Question: I'm a beginner with ASP.NET MVC.
I want a nested list in a view.
In the picture "MENULER" is a product group and other datas are products of product group.
So I want to list products by products group.
How to do this can anyone explain me?

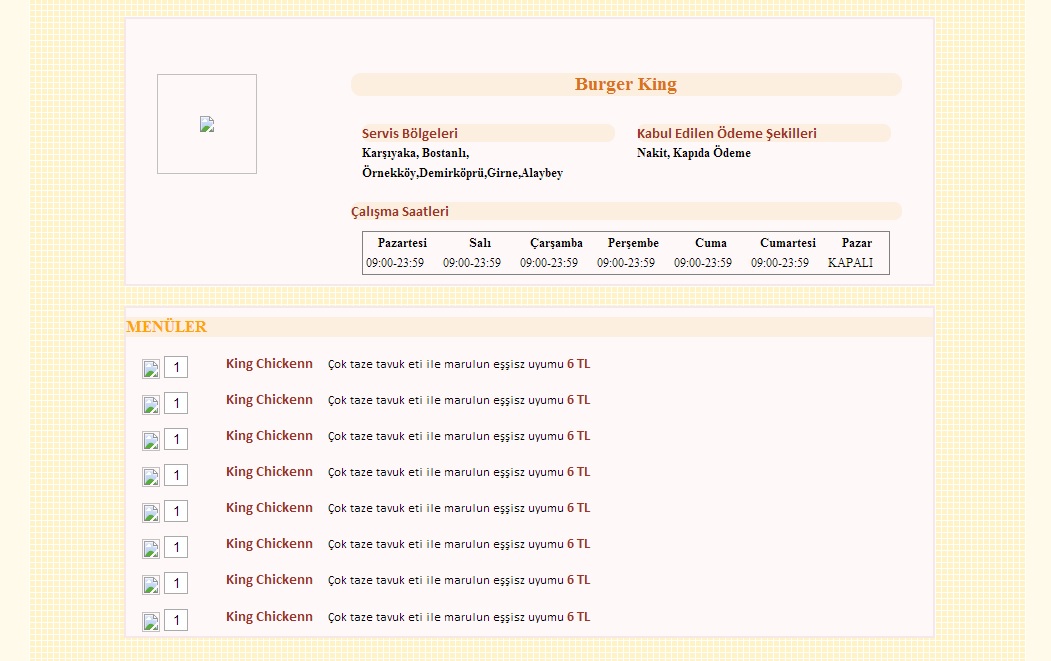
Answer: I am fixed ;
'''
Public Class ProductGroup
Private _GroupID As String
Public Property GroupID() As String
Get
Return _GroupID
End Get
Set(ByVal value As String)
_GroupID = value
End Set
End Property
Private _Name As String
Public Property Name() As String
Get
Return _Name
End Get
Set(ByVal value As String)
_Name = value
End Set
End Property
Private _TopGroupID As String
Public Property TopGroupID() As String
Get
Return _TopGroupID
End Get
Set(ByVal value As String)
_TopGroupID = value
End Set
End Property
Private _RestaurantID As String
Public Property RestaurantID() As String
Get
Return _RestaurantID
End Get
Set(ByVal value As String)
_RestaurantID = value
End Set
End Property
Private _Products As List(Of Product)
Public Property Products() As List(Of Product)
Get
Return _Products
End Get
Set(ByVal value As List(Of Product))
_Products = value
End Set
End Property
End Class
'''
this is my product class
'''
Public Class Product
Private _ProductID As String
Public Property ProductID() As String
Get
Return _ProductID
End Get
Set(ByVal value As String)
_ProductID = value
End Set
End Property
Private _Name As String
Public Property Name() As String
Get
Return _Name
End Get
Set(ByVal value As String)
_Name = value
End Set
End Property
Private _Price As String
Public Property Price() As String
Get
Return _Price
End Get
Set(ByVal value As String)
_Price = value
End Set
End Property
End Class
'''
EF query :
'''
Public Function ListProductsByGroups(ByVal RestID As Integer) As IList(Of ProductGroup)
Dim groups As List(Of ProductGroup) = (From g In db.TBL_URUN_GRUP
Where g.RestoranID = RestID
Select New ProductGroup With
{.GroupID = g.GrupID,
.Name = g.Isim,
.RestaurantID = g.RestoranID,
.TopGroupID = g.TopGrupID
}).ToList()
For Each item In groups
Dim products As List(Of Product) = (From p In db.TBL_URUNLER
Where p.GrupID = item.GroupID
Select New Product With
{.Name = p.Isim,
.Price = p.Fiyat
}
).ToList()
item.Products = products
Next
Return groups
End Function
'''
And View :
'''
@Code
For Each item In ViewBag.Products
@<div class="box">
<div class="title">@item.Name</div>
@For Each products In item.Products
@<div class="column1-1">
<div>
<div class="left">
<img style="vertical-align:middle" src="content/images/Icons/plus.png" />
<input type="text" value="1" class="textcenter" style="width:20px" />
</div>
<div class="productlist left"> @products.Name <span>Cok taze tavuk eti ile marulun essisz uyumu</span> @products.Price</div>
</div>
</div>
Next
</div>
Next
End Code
'''